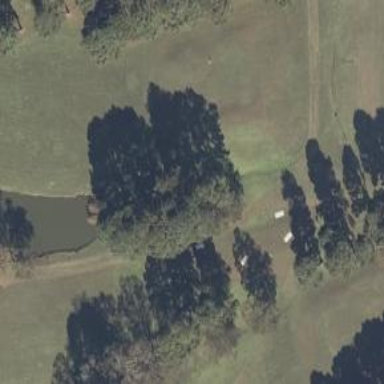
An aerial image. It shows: Disc golf tee.